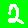
Digit: 2